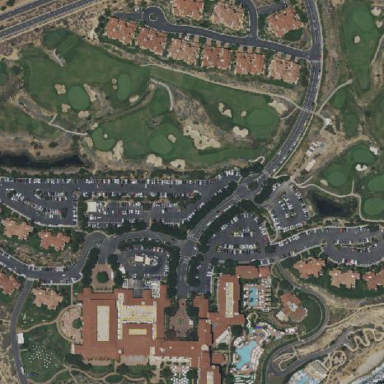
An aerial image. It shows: Resort area designed for leisure and relaxation.